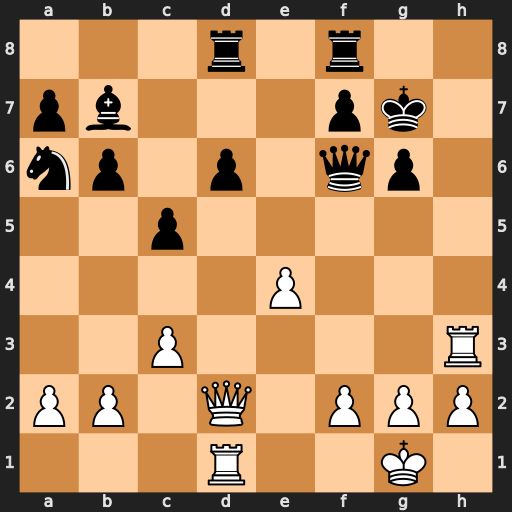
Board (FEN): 3r1r2/pb3pk1/np1p1qp1/2p5/4P3/2P4R/PP1Q1PPP/3R2K1
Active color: w
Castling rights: -
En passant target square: -
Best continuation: Qh6+ Kg8 Qh7#